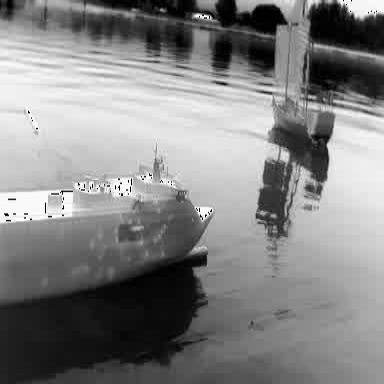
There is a container_ship in the infrared image.